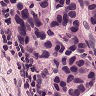
Metastatic tissue present: yes